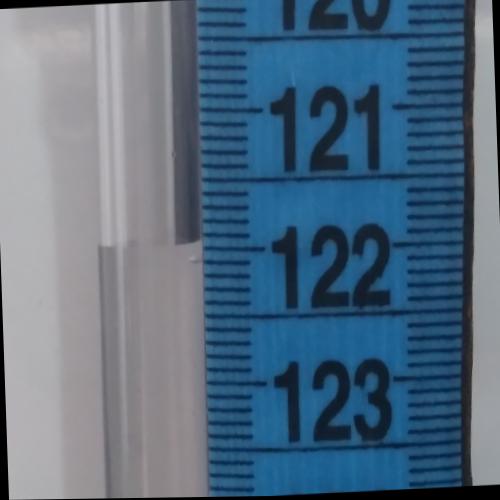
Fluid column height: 121.9 cm